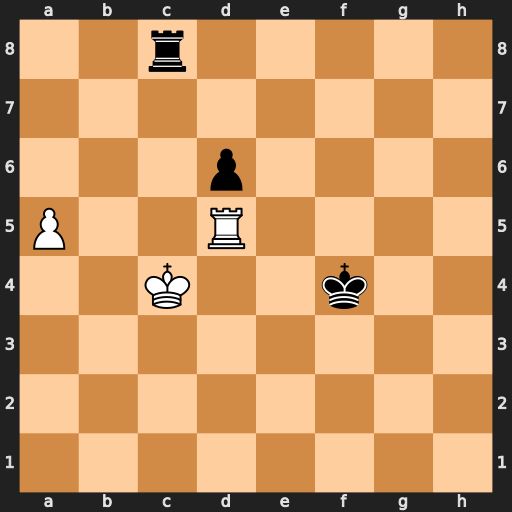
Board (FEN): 2r5/8/3p4/P2R4/2K2k2/8/8/8
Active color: w
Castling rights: -
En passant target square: -
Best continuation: Kb5 Rd8 Kc6